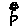
Label: flower